Question: When I call methods where the output length is longer than the length of the terminal window, a highlighted (END) is returned at the end of the output (see picture). How can I escape from this?
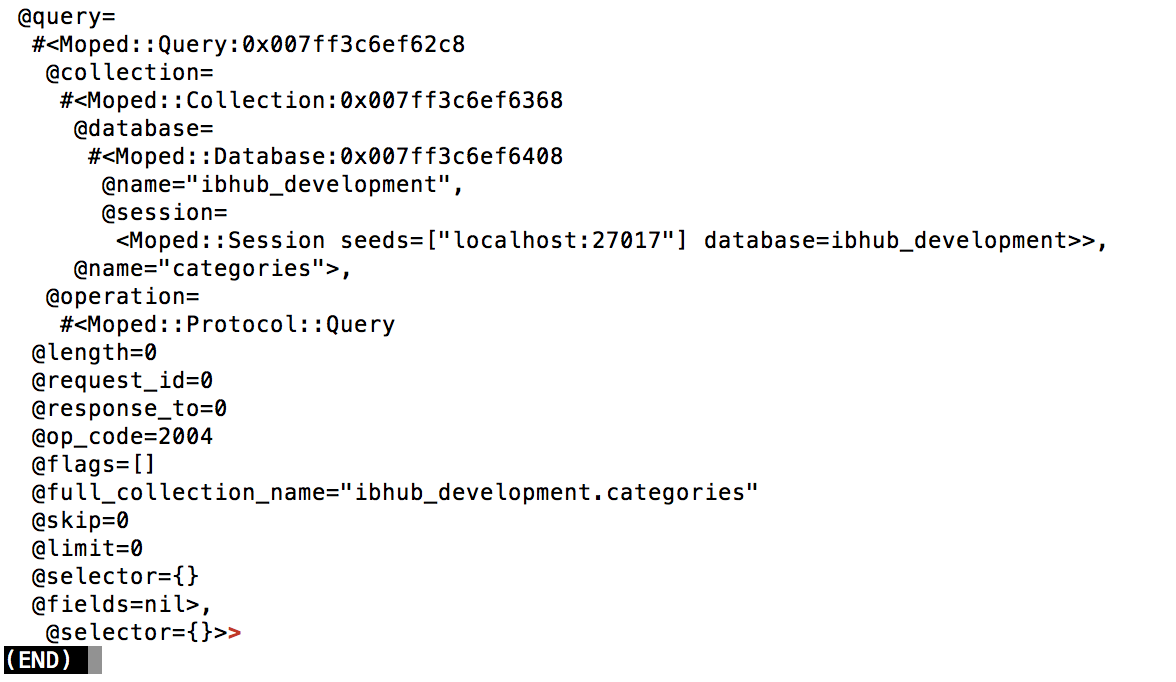
Answer: Type 'q' to escape the (end) and return to what you were doing before